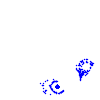
Particle: electron